Interaction volume radius: 5 \u00c5
Interaction volume height: 30 \u00c5
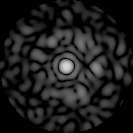
Disorder parameter: 0.8246